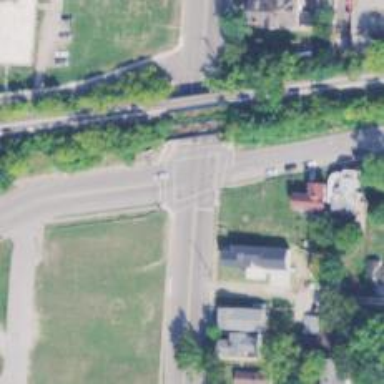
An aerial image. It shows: Asphalt footway with marked crossing lines.